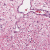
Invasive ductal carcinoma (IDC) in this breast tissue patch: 0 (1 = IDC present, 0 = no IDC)